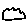
Label: cloud